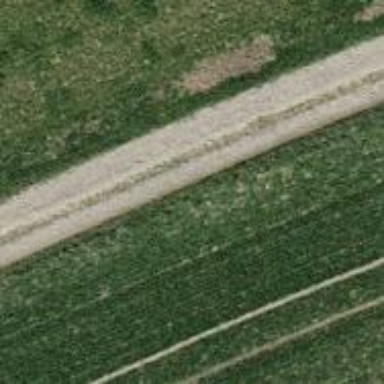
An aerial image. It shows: Compacted track road with grade3 tracktype.